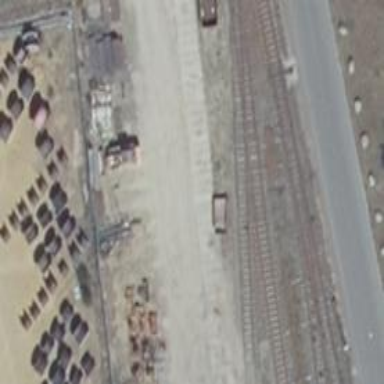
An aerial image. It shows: Railway yard in service.